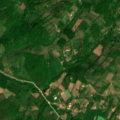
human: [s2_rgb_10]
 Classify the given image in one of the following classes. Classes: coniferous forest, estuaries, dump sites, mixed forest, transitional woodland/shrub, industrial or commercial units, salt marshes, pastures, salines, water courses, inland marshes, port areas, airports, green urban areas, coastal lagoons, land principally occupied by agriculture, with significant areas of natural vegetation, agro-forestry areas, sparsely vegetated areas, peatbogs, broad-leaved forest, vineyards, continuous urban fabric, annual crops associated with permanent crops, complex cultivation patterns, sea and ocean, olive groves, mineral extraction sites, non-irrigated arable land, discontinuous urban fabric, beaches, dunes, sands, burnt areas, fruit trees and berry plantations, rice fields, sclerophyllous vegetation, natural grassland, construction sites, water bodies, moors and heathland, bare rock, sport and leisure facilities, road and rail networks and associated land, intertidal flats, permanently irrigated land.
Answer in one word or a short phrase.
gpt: complex cultivation patterns, land principally occupied by agriculture, with significant areas of natural vegetation, broad-leaved forest